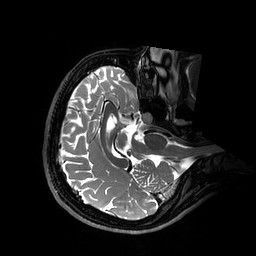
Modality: T2w
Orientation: axial